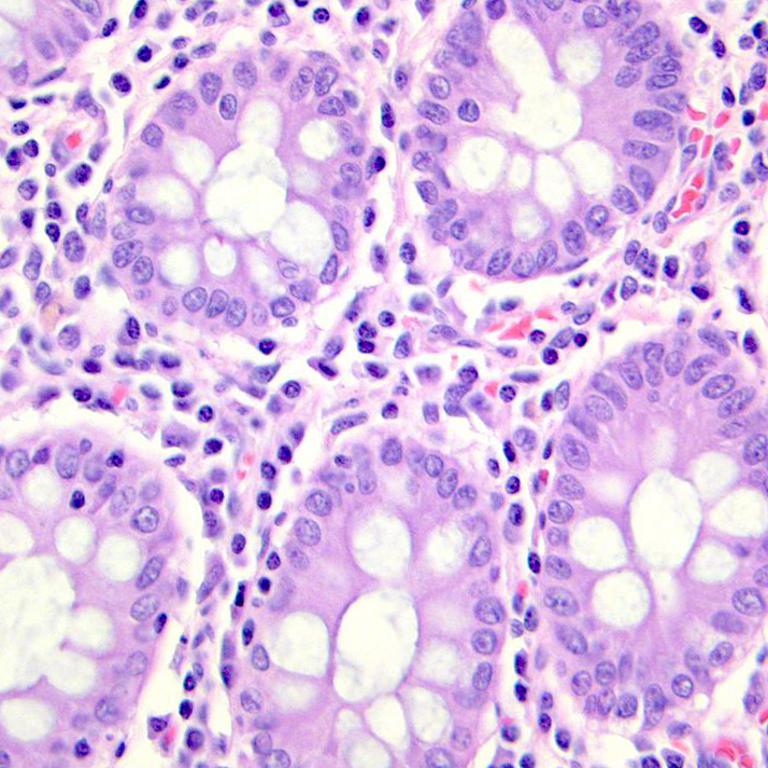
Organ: colon
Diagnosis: benign